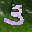
Label: 3